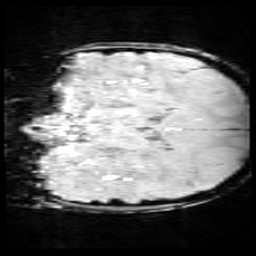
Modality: SWI
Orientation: coronal
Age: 10
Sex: female
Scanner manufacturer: siemens
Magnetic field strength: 3 T
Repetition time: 0.027 s
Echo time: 0.02 s